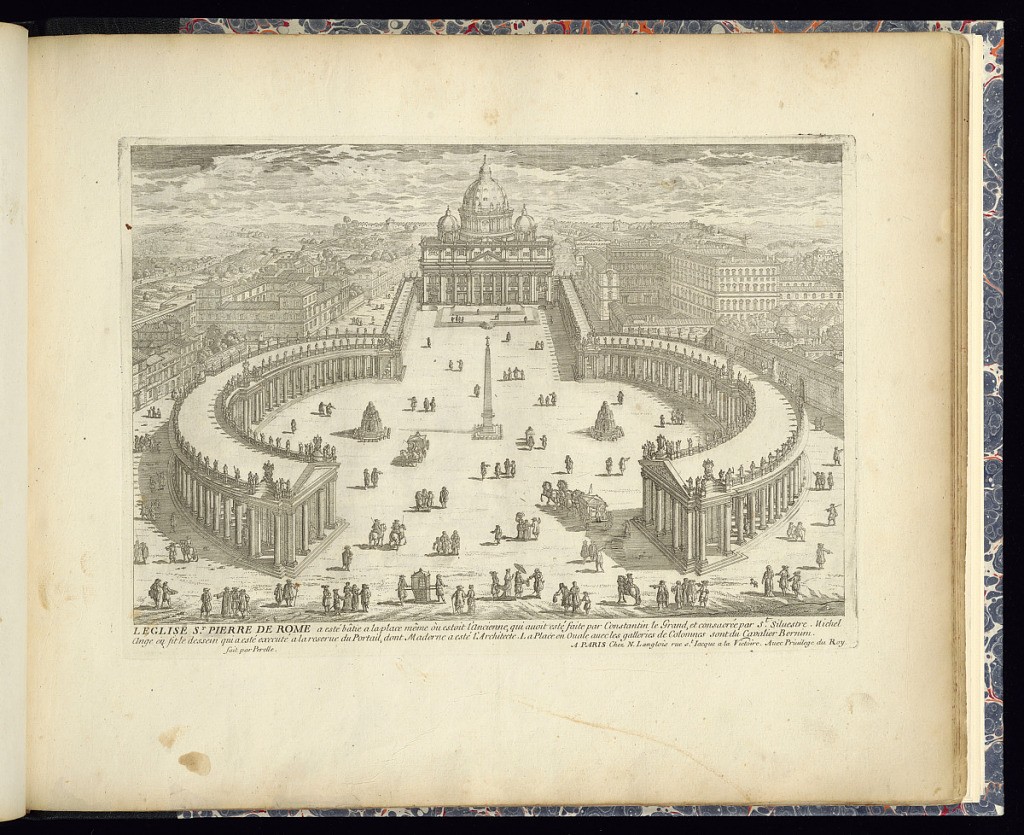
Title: LEGLISE ST. PIERRE DE ROME
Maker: Gabriel Perelle, French, 1604–1677
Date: late 17th century
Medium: Etching on laid paper
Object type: Print
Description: Bird's-eye view of Saint Peter's Square with St. Peter's Basilica in Vatican City in the far center with its domed roof and temple façade. Semi-circular colonnade framing the square (piazza) with an obelisk in the center.  Figures, horse drawn carriages, and sedan chairs throughout. Buildings and landscape in the background. The plate is signed, titled, and with a description below.